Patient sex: F
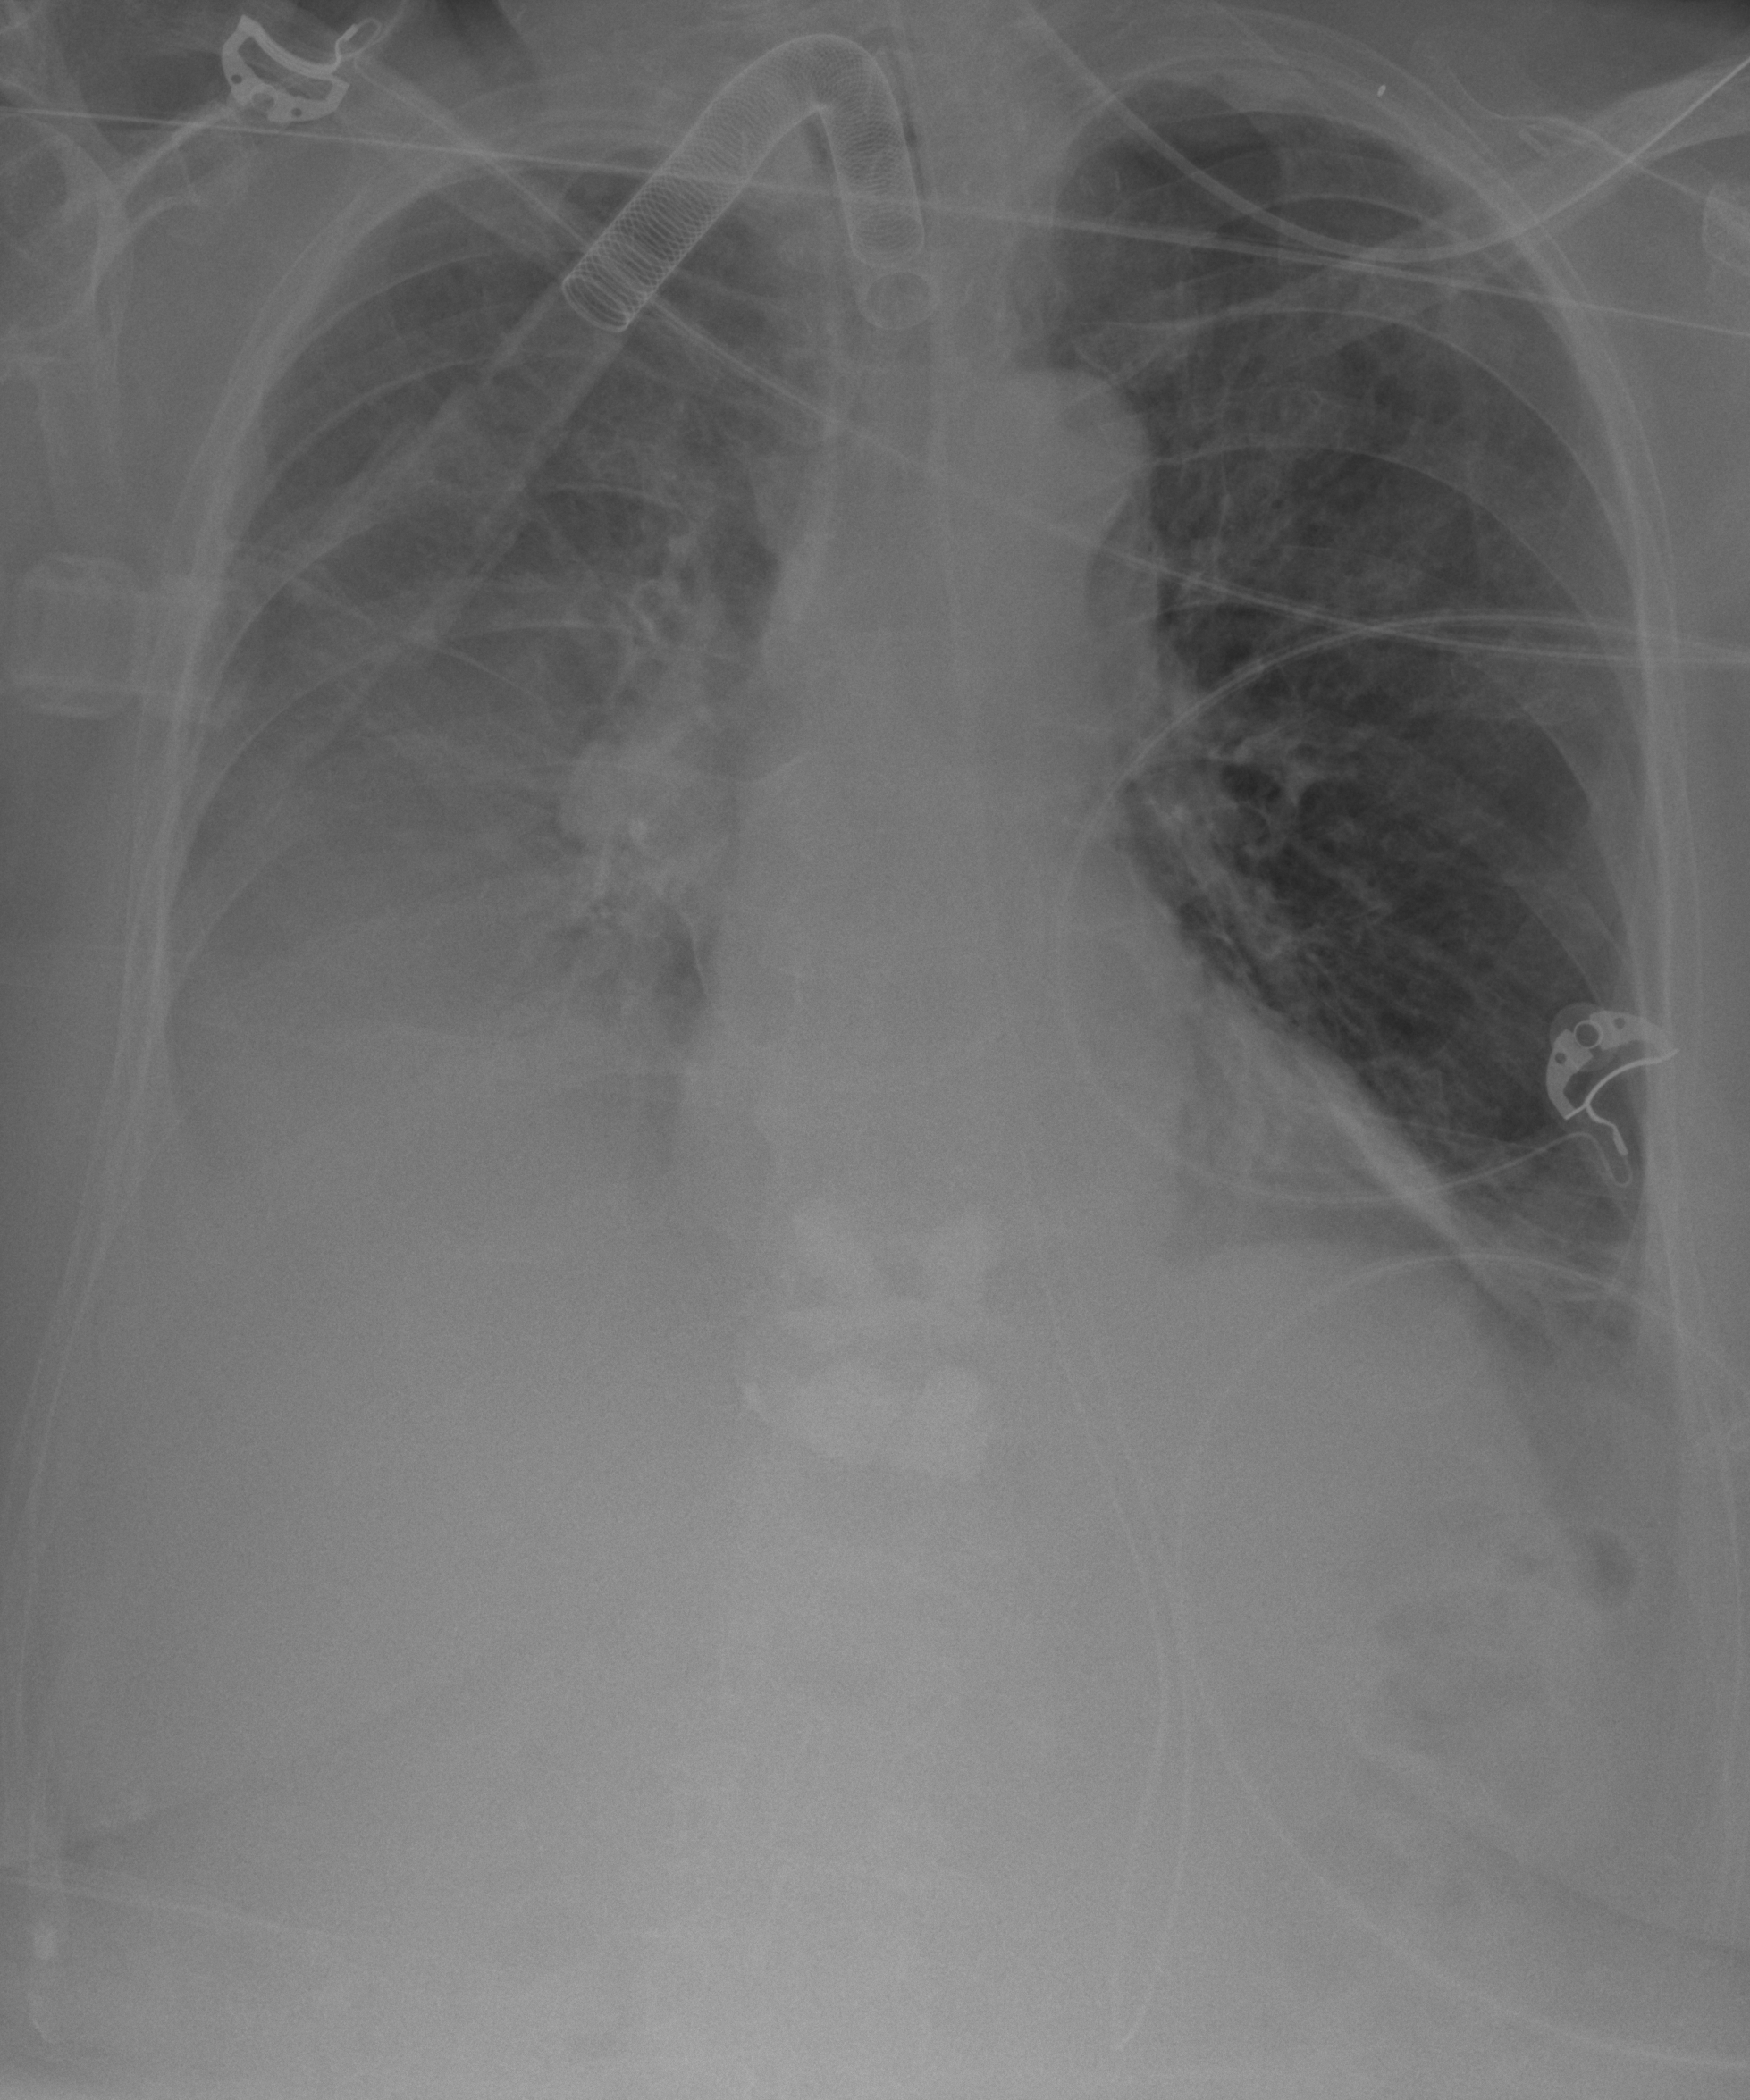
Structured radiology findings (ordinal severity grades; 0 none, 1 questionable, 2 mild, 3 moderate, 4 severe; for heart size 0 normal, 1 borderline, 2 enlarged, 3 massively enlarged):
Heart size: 0
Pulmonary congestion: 0
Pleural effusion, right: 2
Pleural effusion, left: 0
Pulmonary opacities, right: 2
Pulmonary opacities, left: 0
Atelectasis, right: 3
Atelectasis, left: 0